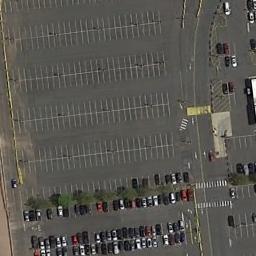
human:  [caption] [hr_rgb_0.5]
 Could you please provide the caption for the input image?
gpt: Six rows of cars were parked in the parking lot .

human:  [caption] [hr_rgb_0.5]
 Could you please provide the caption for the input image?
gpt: The parking lot has some cars arranged neatly in lines but lots of parking spaces are still empty .

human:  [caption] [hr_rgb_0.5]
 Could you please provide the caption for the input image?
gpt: There are many different colors and styles of cars in the parking lot .

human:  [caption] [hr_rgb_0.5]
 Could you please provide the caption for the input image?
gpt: There are some cars on the parking lot .

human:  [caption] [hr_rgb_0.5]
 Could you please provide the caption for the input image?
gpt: There are many empty space on the parking lot .